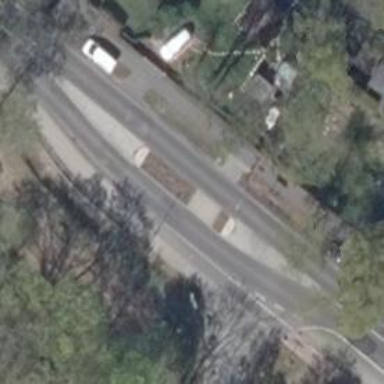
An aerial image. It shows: Primary highway with asphalt surface. There are separate sidewalks on both sides.